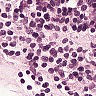
Metastatic tissue present: yes